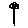
Label: flower